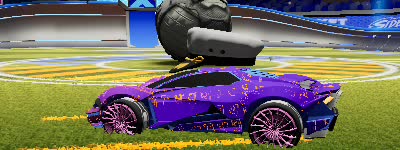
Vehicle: werewolf